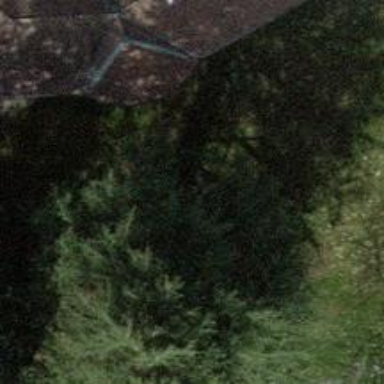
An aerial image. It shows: Evergreen tree with needle-leaved leaves.